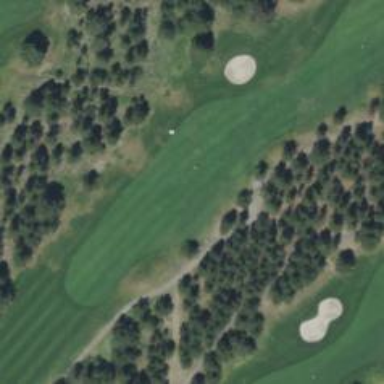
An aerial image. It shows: View of golf hole.